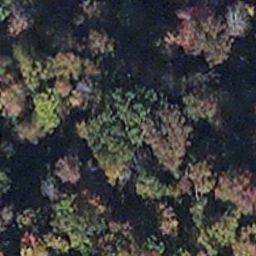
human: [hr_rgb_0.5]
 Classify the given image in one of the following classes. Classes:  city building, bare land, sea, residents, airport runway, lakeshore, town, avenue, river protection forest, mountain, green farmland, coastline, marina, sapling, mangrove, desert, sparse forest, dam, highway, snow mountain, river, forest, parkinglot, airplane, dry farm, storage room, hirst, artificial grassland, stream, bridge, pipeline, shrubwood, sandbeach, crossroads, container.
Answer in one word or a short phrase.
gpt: mangrove